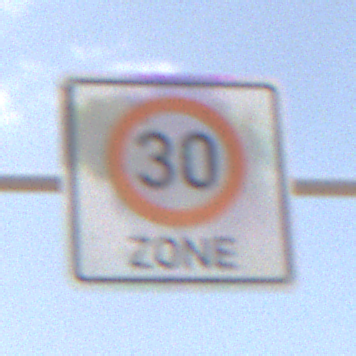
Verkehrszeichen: BeginnZone30
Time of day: Midday
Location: Outdoor (Nature)
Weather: PartlyCloudy
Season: NotSpecified
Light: Natural